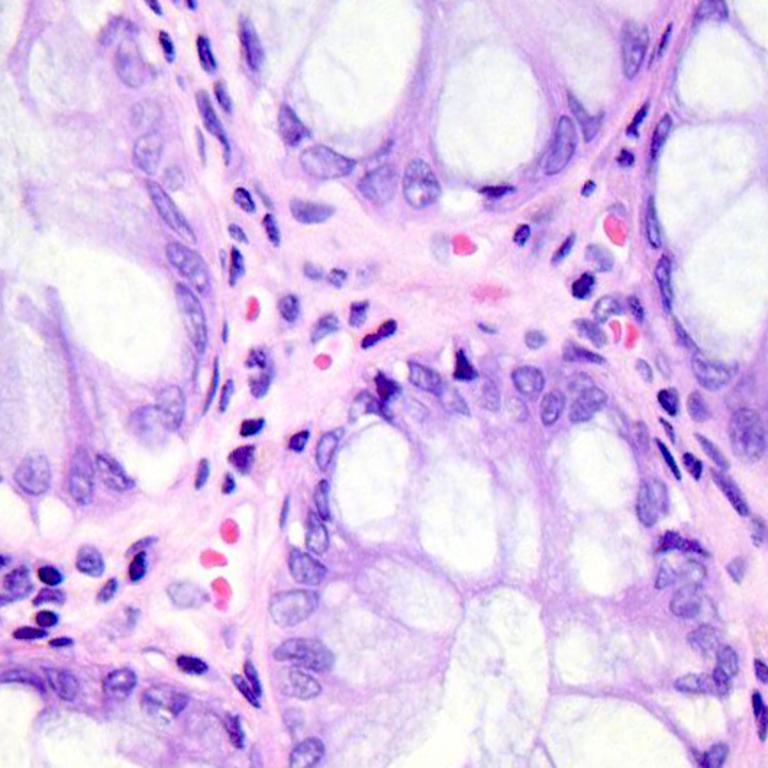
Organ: colon
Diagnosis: benign